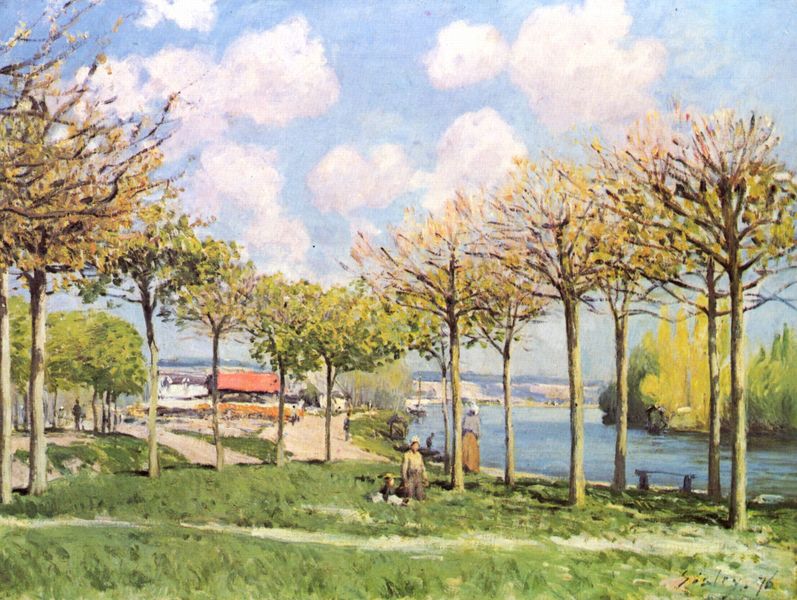
Titel: Die Seine bei Bougival
Künstler: Alfred Sisley
Institution: (Privatsammlung)
Schlagwörter: baum, blau, blätter, himmel, laub, mann, meer, schatten, wasser, weiß, wolken, baumstämme, bäume, fluss, frauen, gelb, grün, impressionismus, landschaft, menschen, stadt, ufer, äste, frau, hell, licht, orange, strasse, dach, dame, gras, haus, park, rasen, rot, weg, wiese, wolke, beige, leute, mensch, bild, signatur, öl, bach, horizont, häuser, natur, stamm, strauch, weide, zweige, busch, büsche, gewässer, hütte, sonne, sträucher, wege, land, familie, kind, mutter, personen, person, rosa, wald, garten, ruhig, sommer, strand, ruhe, mittag, dorf, dächer, allee, idylle, picknick, bank, promenade, stämme, impressionisten, frühling, weiden, spaziergang, urlaub, zentralperspektive, laubbaum, sonnig, gestalten, sisley, plein air, alfred sisley, spaziergänger, freundlich, graß, flußlandschaft, gasthaus, wolkenhimmel, piknik, friedlich, wölkchen, strandpromenade, lungomare, neer, wieswe, ruig